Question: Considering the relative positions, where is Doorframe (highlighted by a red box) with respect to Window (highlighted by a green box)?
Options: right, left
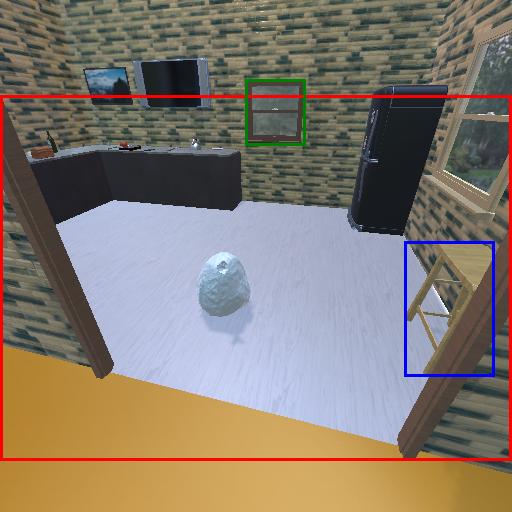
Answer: right